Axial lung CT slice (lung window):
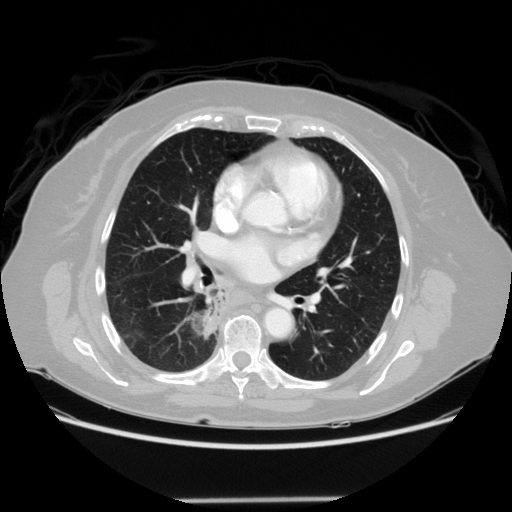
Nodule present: no